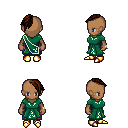
a pixel art fantasy rpg character, female body template, human, dark skin, sash dress, magenta pants, brown long mohawk hairstyle, bracelets, gold boots, four views (front, back, left, right), 2x2 character sprite sheet, small pixel art, hard edges, no anti-aliasing